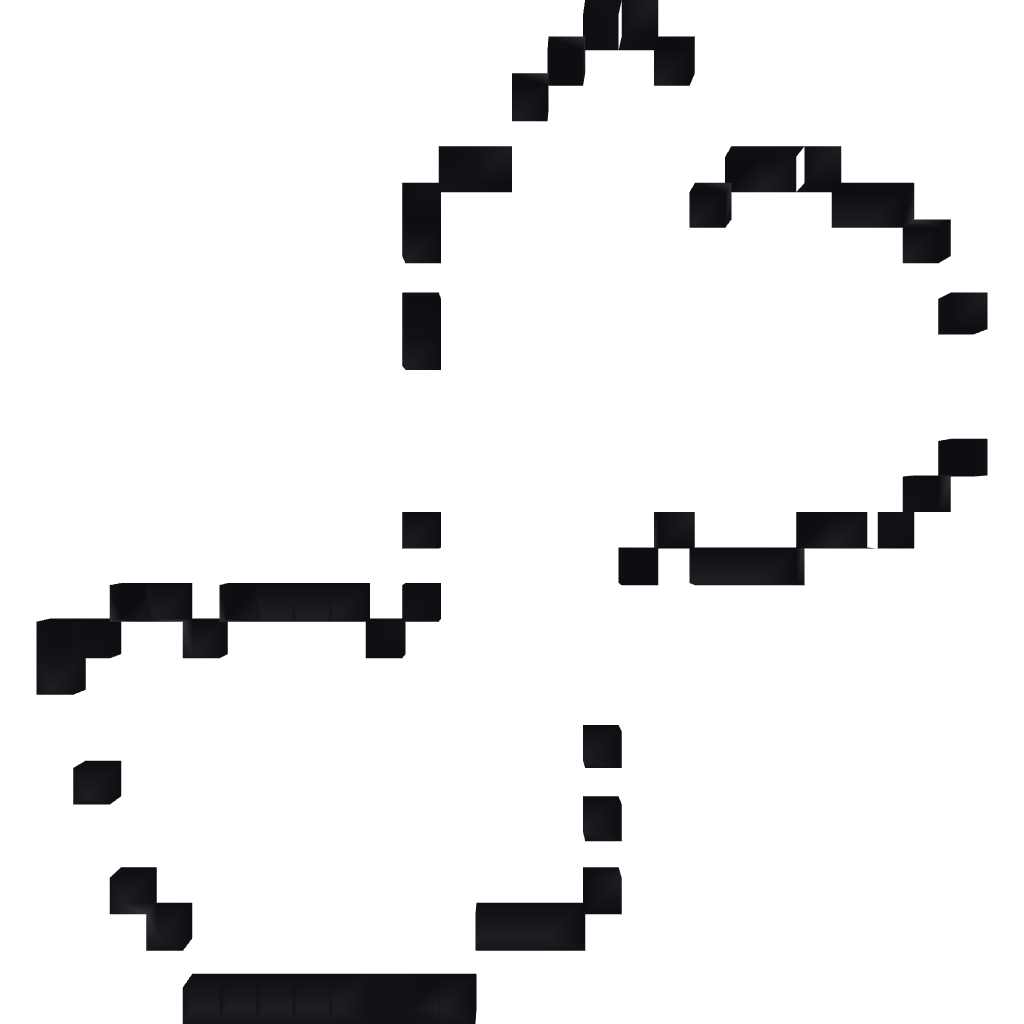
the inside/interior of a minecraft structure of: Yoshi